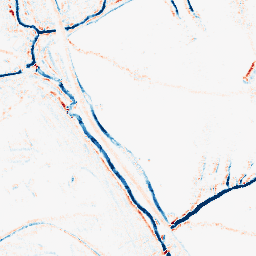
Category: morphological
Decomposition family: morphological_rect
Decomposition parameters: operation: average
width: 5
height: 5
Upsampling method: regularized
Upsampling parameters: scale: 4
lambda_reg: 0.01
Upsampling scale: 4